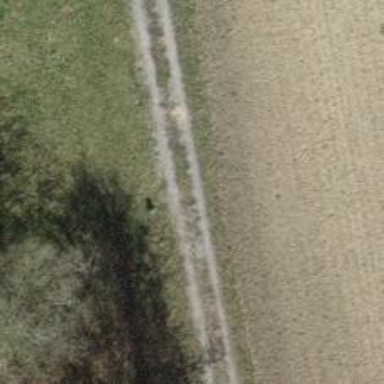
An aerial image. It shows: Track road with grade3 tracktype.